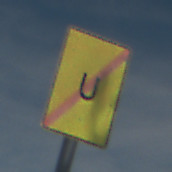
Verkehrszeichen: EndeUmleitung
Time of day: Midday
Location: Outdoor (Special)
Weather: PartlyCloudy
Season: NotSpecified
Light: Natural